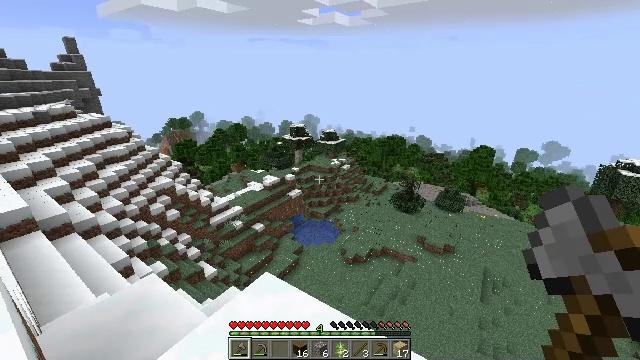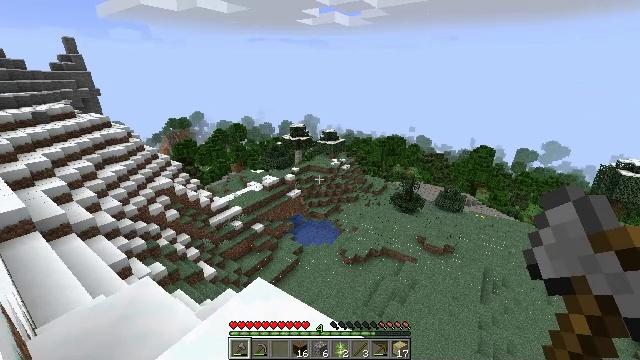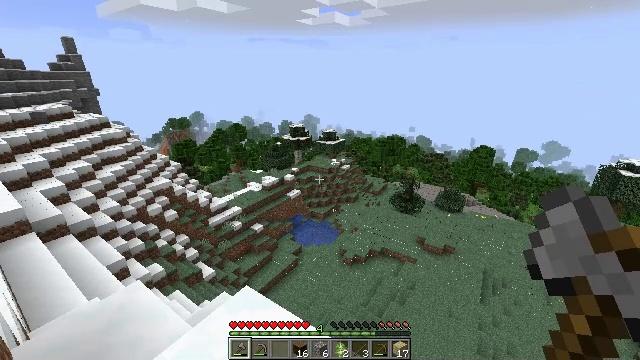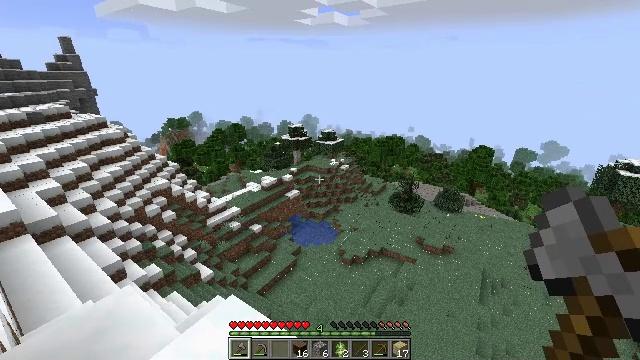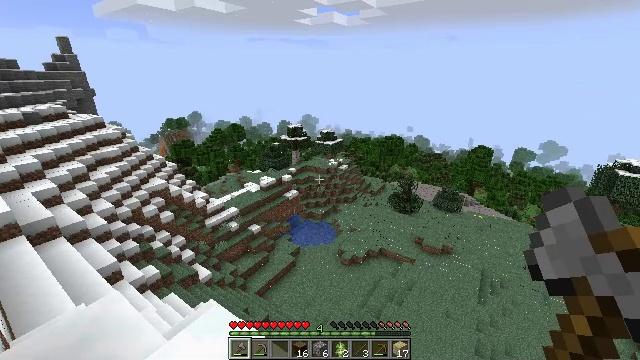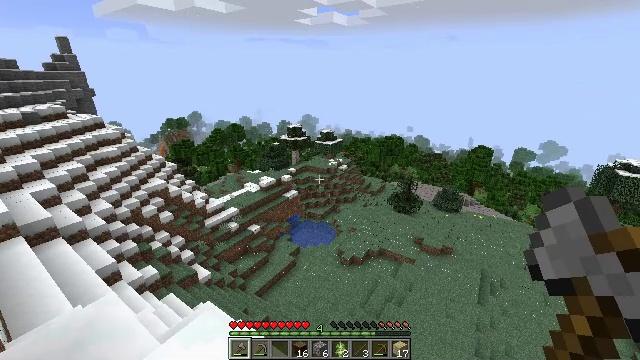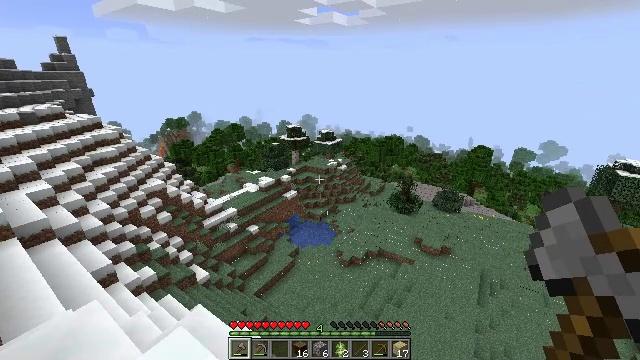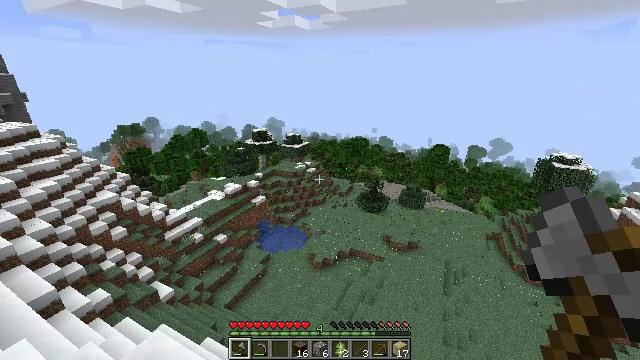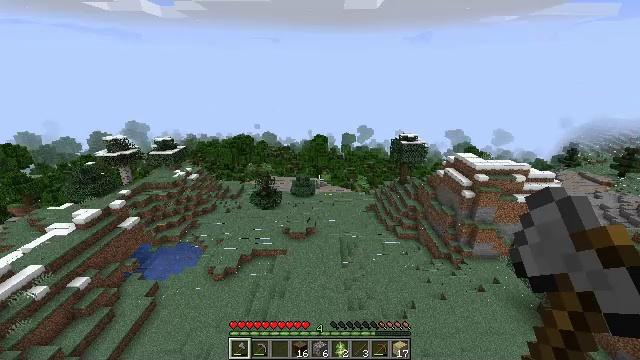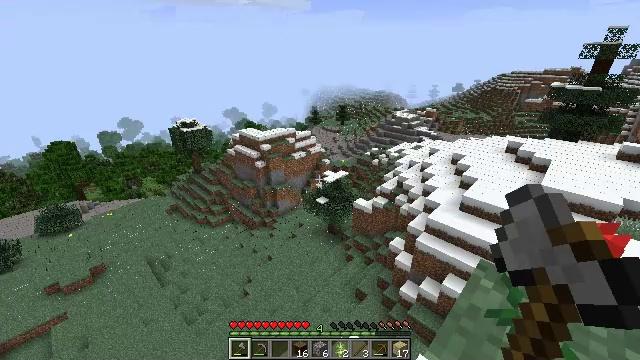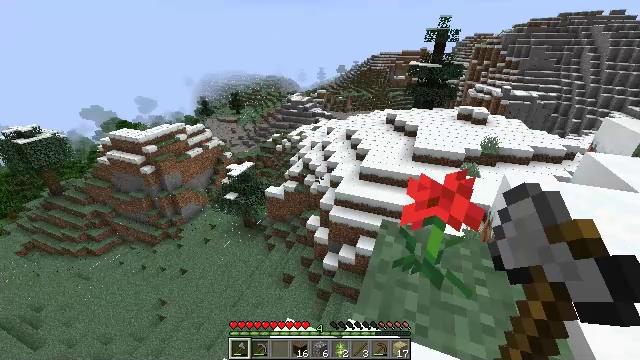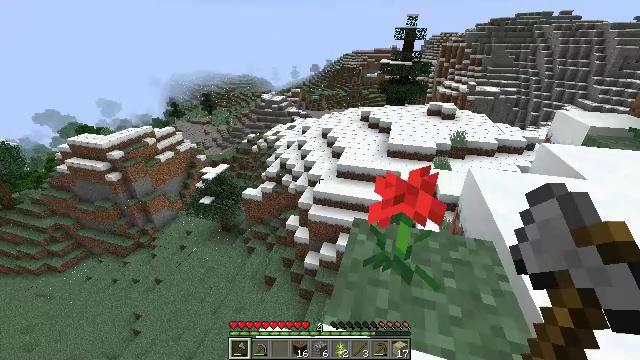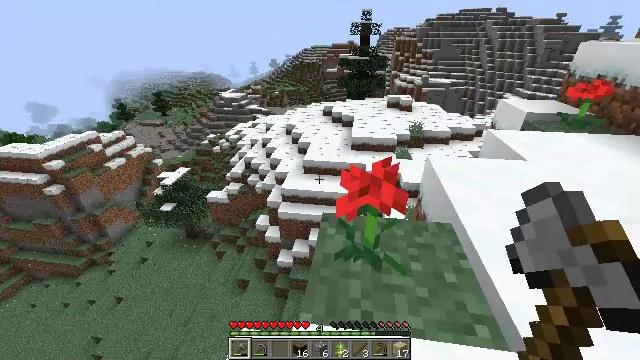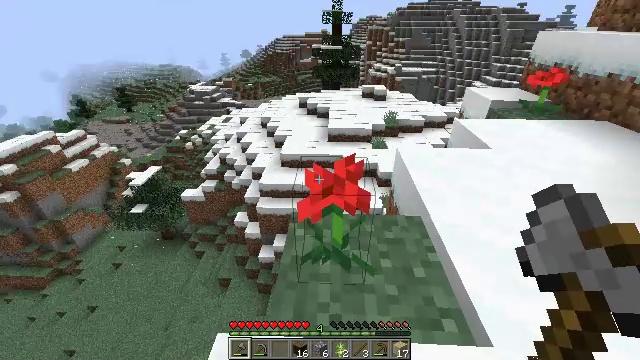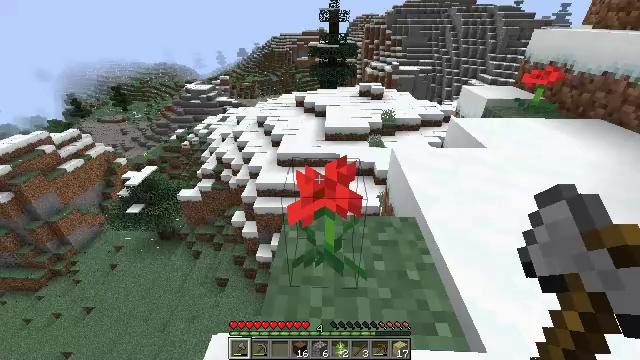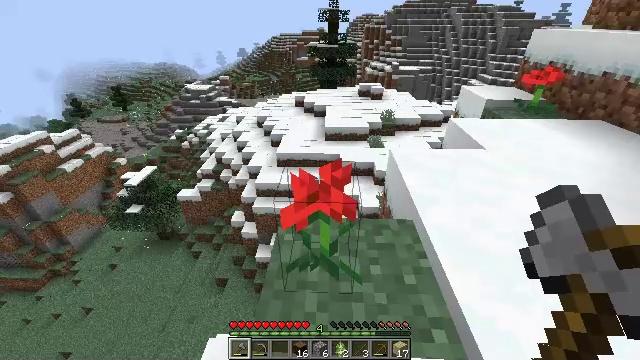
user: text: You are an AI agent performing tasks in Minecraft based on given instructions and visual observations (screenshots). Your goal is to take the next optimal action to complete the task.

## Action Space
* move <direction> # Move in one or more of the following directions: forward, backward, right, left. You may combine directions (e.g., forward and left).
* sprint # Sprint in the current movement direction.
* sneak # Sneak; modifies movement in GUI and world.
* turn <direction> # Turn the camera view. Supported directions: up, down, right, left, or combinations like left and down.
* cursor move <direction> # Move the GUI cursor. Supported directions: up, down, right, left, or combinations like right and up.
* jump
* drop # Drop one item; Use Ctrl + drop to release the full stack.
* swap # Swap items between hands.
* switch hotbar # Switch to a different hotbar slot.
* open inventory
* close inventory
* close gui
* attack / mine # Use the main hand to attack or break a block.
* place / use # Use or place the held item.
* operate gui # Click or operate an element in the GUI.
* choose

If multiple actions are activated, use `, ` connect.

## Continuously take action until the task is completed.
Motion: motion action
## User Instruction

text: Collect the poppy by clicking on it.
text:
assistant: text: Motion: move forward and move right, sneak
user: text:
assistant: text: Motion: move forward and move right, sneak
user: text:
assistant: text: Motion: move forward and move right, sneak
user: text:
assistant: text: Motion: move forward and move right, sneak
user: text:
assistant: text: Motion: move forward and move right, sneak
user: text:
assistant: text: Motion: move forward and move right, sneak
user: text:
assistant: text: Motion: move forward and move right, sneak, turn right
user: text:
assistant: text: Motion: move forward and move right, sneak, turn right
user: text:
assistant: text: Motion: move right, sneak, turn right and down
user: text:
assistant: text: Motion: move right, sneak, turn right and down
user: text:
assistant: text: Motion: move right, sneak, turn right
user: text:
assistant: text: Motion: move forward and move right, sneak, turn right
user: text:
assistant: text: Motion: move forward and move right, sneak, turn right and down
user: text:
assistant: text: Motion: move forward and move right, sneak
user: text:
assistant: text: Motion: move forward and move right, sneak
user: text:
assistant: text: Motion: move forward and move right, sneak
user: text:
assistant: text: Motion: move forward and move right, sneak
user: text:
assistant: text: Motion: move forward and move right, sneak
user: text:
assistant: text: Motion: move forward and move right, sneak
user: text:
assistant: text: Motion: move forward and move right, sneak
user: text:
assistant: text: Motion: move forward and move right, sneak, turn left
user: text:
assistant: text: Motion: move forward and move right, sneak, turn left and down
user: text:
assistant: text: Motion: sneak, turn left and down
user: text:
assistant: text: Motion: turn left and down
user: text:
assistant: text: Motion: turn left
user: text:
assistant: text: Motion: turn left and up
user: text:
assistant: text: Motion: turn left and up
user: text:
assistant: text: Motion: turn left and up
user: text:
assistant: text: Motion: turn left
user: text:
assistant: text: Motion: no_op